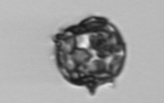
Label: Thalassiosira